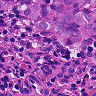
Metastatic tissue present: yes